Question:
Please refer to the above screenshot of <URL> project, there is a -weak_framework key word under Other Linker Flags.
What does "-weak_framework" mean?
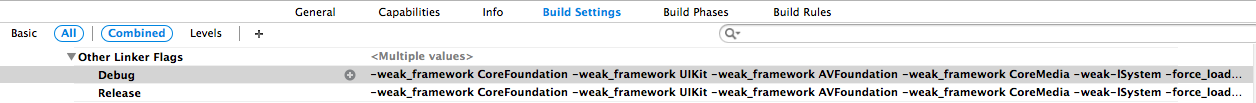
Answer: It means the framework is "weakly linked", which means that the app can run on device/OS that doesn't have that particular framework available. It should only be used for frameworks that truly are not required and when code has properly been written to accommodate having those frameworks missing.
For example, one might want to mark SpriteKit as optional, so the app could still run on an OS that doesn't have it (for example, anything older than 7.0).